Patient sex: M
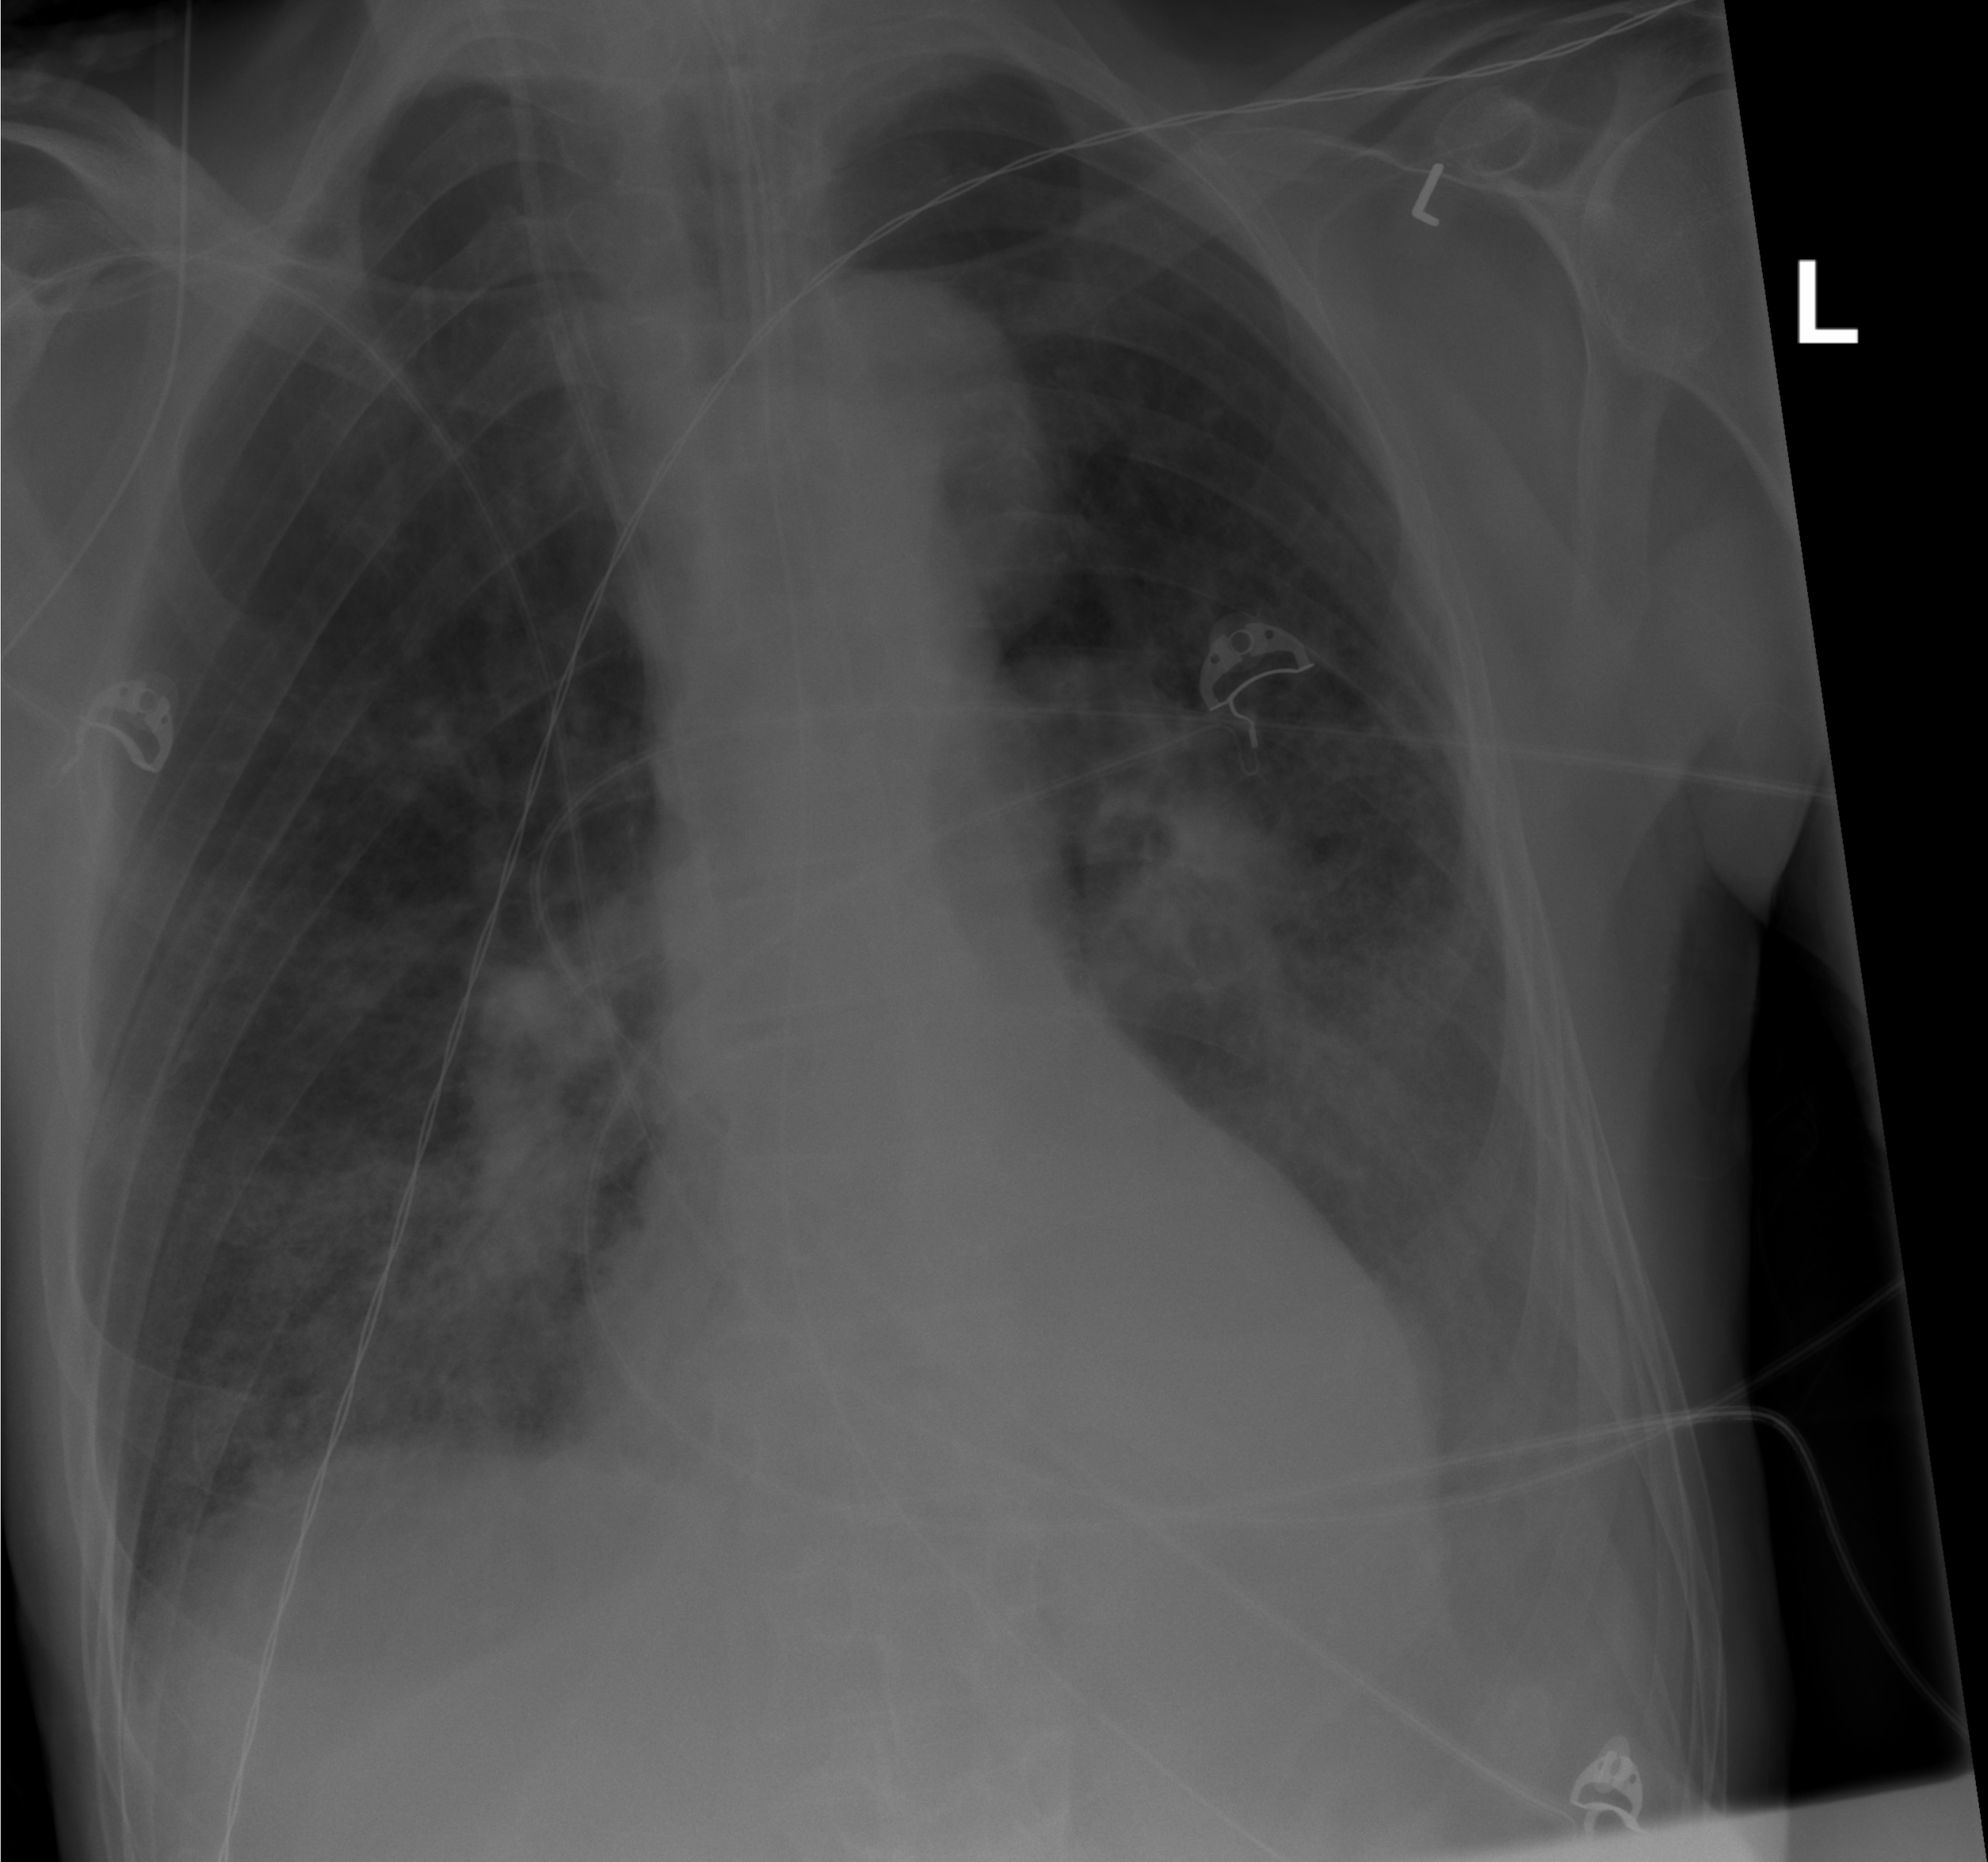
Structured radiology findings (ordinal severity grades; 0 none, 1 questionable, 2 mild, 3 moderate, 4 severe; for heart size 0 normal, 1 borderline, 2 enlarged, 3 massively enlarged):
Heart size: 1
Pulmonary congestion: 2
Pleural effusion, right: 0
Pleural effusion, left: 2
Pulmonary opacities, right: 2
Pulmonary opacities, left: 2
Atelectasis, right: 0
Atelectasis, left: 2